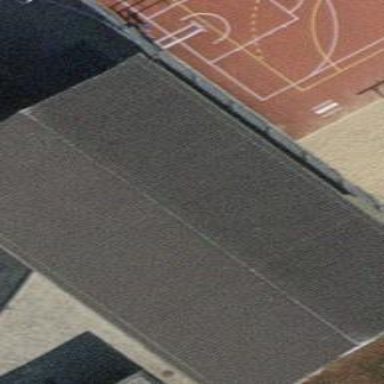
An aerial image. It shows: School building.